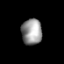
Tissue: prostate
Cell type: T cells
Senescence score: 0.314
Nuclear area (px): 520
Mean DAPI intensity: 150.723